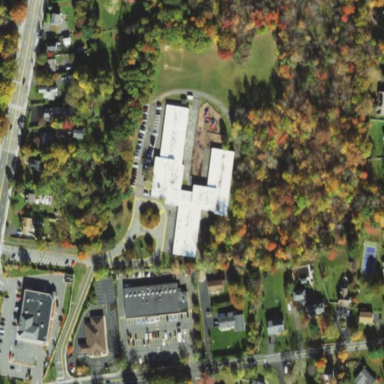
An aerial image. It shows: School.